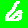
Digit: 6